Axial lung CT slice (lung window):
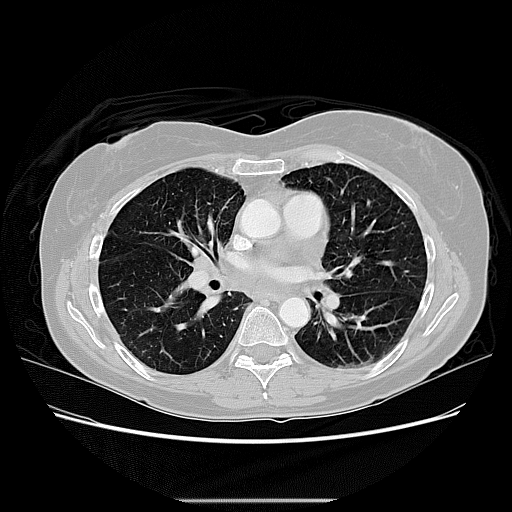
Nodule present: no